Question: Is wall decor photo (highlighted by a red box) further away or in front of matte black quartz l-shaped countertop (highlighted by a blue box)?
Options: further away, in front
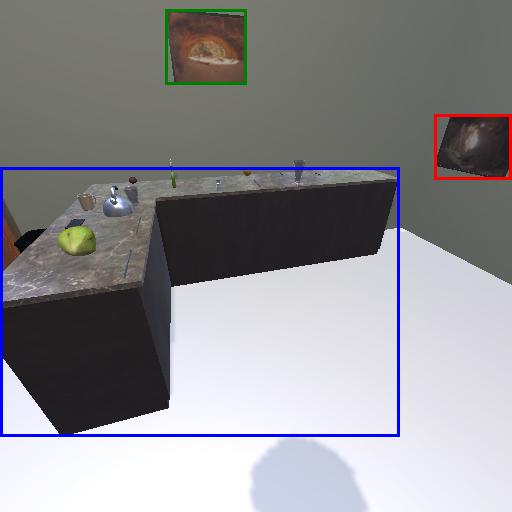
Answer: further away